Question: <URL>
In this jsFiddle I've got two images and then some text. I want it to appear like this:

note: the images and text should be sitting on the same horizontal axis, the text is not supposed to be higher
So what I'm trying to do is make the text appear over multi-lines within a box with a width of 150. How can I do this?
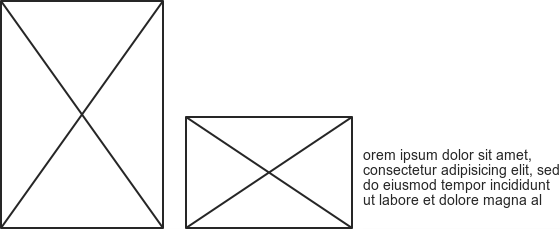
Answer: Is <URL> what you're trying to do?
As you can see I've only changed your CSS a bit by adding a 'display:inline-block' to your text container.